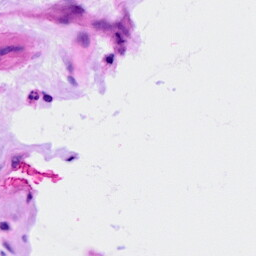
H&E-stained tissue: Ovarian